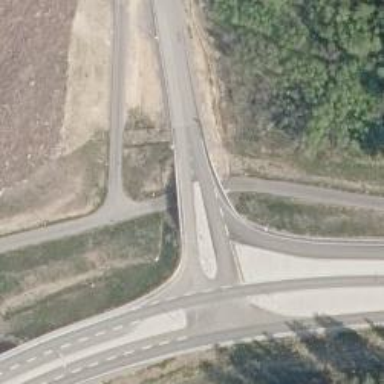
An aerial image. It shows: Asphalt cycleway.